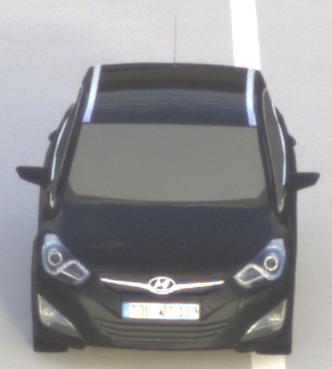
Make: Hyundai
Model: i40 Kombi 1.6 GDI
Detailed model: i40 (VF) Kombi
Model produced from: 2012/08
Model produced until: 2013/09
Doors: 5
Color: black
Road condition: dry road
Daytime: morning or afternoon
Contrast: medium contrast